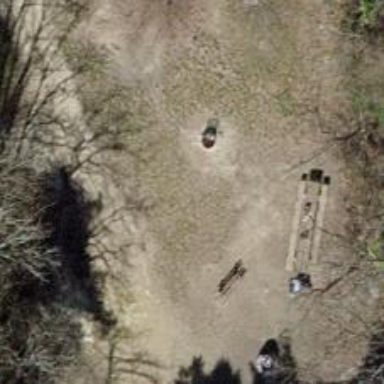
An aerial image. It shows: Barbecue facility.